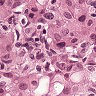
Metastatic tissue present: yes